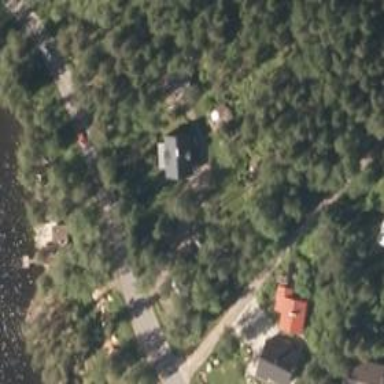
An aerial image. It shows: Driveway.